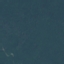
Label: Forest